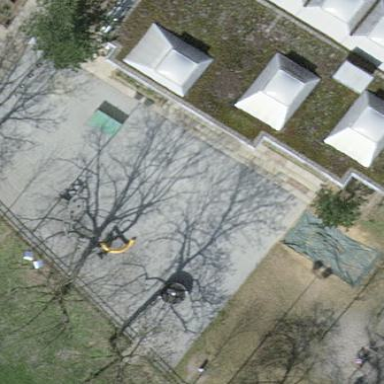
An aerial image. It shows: Playground area for leisure activities on the land.